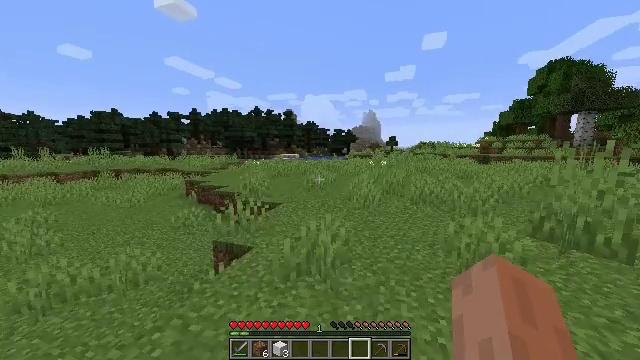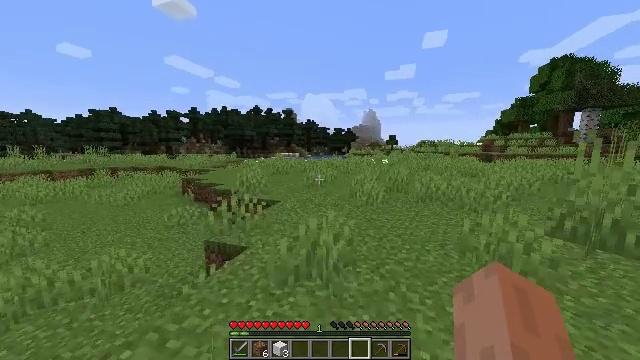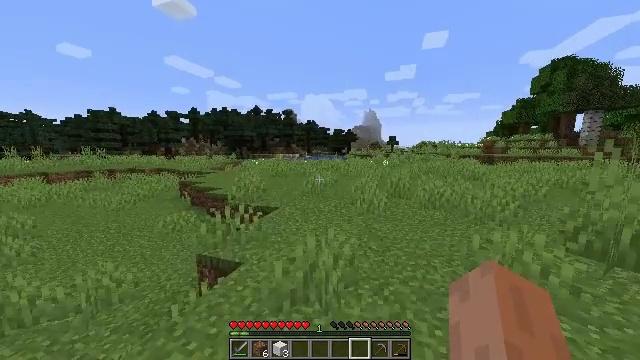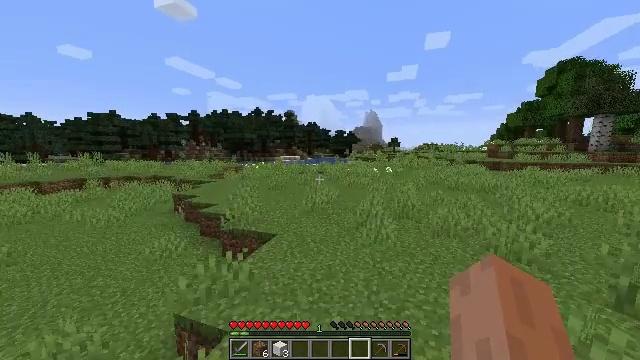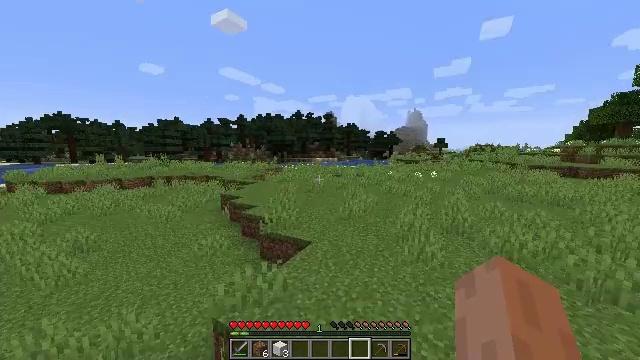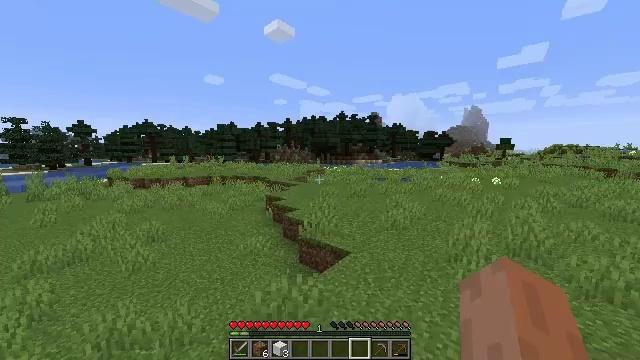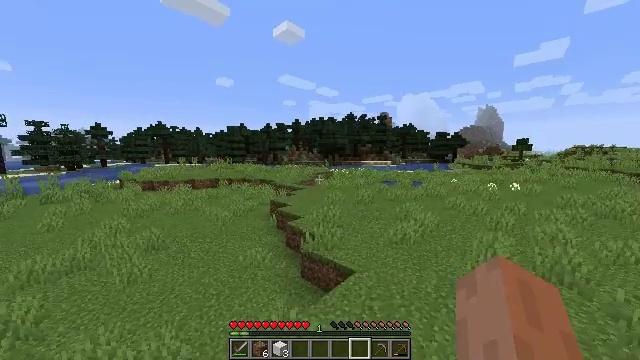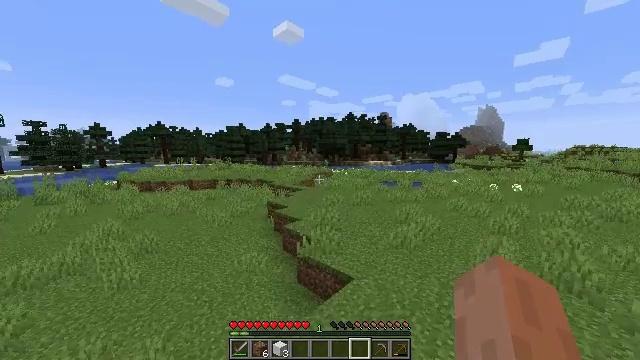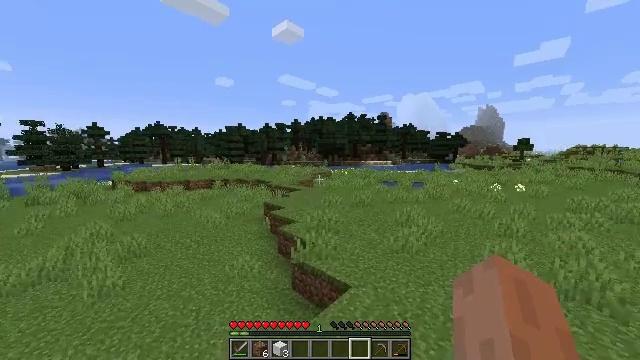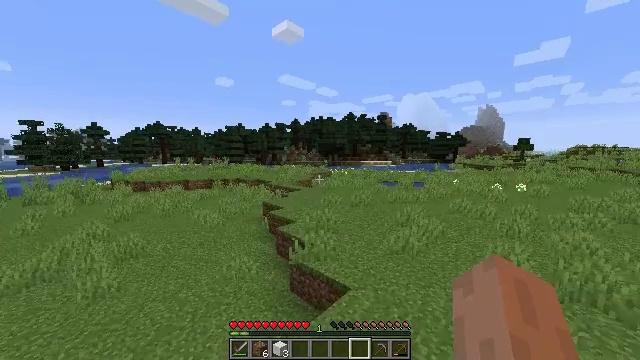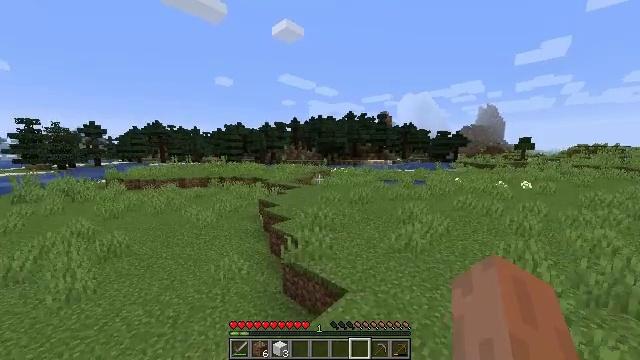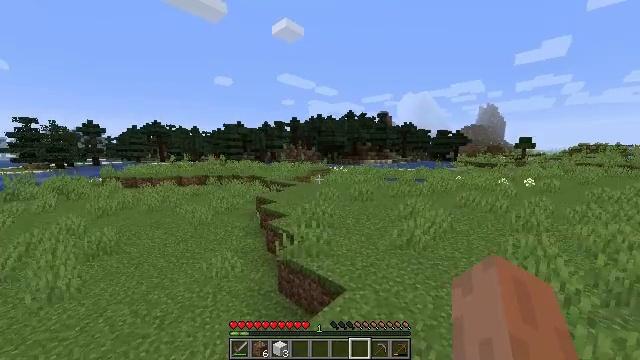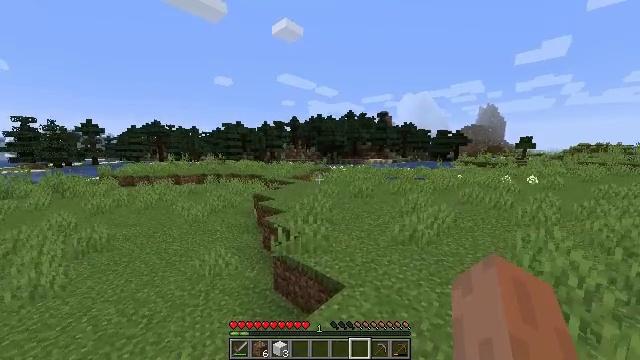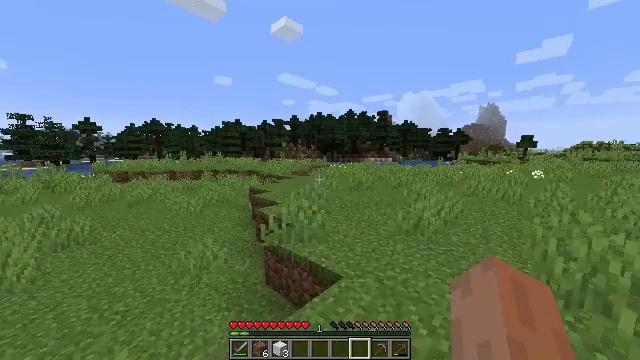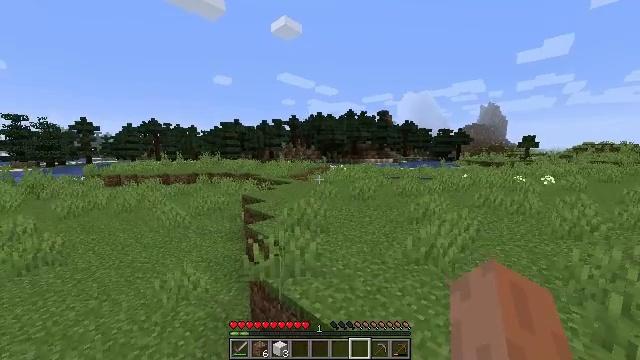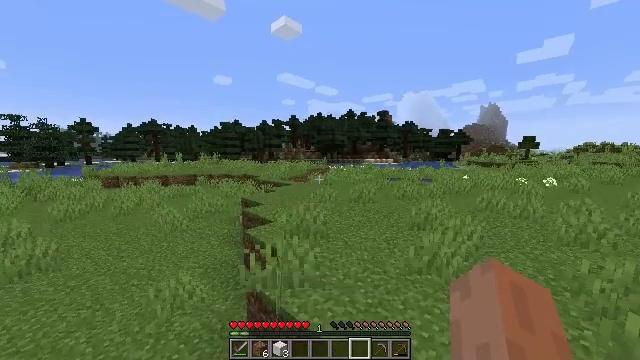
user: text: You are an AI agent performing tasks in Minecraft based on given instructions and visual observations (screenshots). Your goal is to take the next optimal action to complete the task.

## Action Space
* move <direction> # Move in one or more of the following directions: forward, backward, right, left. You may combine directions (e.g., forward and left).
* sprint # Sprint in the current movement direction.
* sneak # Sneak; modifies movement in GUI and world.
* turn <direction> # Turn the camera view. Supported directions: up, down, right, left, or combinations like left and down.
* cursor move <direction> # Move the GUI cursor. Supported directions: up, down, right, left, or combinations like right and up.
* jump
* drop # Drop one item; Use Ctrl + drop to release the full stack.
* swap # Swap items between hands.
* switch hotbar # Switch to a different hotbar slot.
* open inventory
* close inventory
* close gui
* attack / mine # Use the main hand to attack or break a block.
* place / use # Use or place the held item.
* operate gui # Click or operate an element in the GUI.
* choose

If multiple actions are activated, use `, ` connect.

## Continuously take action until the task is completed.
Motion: motion action
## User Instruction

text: Cook mutton in the furnace to get cooked mutton.
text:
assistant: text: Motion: move forward, jump
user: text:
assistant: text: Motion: move forward, jump
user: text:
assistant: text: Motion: move forward, jump
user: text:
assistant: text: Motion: move forward, turn left, jump
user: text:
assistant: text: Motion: move forward, turn left, jump
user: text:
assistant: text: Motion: move forward, turn left, jump
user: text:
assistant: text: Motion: move forward, jump
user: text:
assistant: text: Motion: move forward, jump
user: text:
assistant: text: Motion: move forward, jump
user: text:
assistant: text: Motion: move forward, jump
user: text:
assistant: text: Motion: move forward, jump
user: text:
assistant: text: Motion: move forward, jump
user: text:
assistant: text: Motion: move forward, jump
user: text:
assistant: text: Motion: move forward, jump
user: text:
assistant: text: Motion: move forward, jump
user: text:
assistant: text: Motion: move forward, jump
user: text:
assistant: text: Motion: move forward, jump
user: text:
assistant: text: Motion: move forward, jump
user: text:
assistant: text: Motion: move forward, jump
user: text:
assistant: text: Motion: move forward, jump
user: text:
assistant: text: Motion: move forward, jump
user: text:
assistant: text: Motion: move forward, jump
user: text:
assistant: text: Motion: move forward, jump
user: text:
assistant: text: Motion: move forward, jump
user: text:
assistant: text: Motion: move forward, jump
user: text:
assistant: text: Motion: move forward, jump
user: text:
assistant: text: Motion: move forward, jump
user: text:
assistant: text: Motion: move forward, jump
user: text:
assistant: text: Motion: move forward, jump
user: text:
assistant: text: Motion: move forward, jump